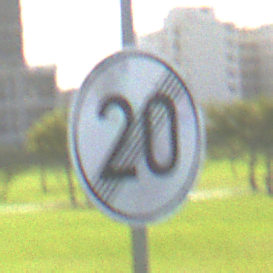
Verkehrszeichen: EndeGeschwindigkeit20
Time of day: MorningAfternoon
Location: Outdoor (Suburban)
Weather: PartlyCloudy
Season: NotSpecified
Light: Natural